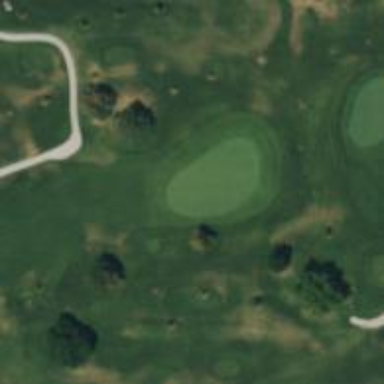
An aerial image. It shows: Golf hole.